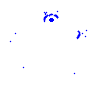
Particle: kaon